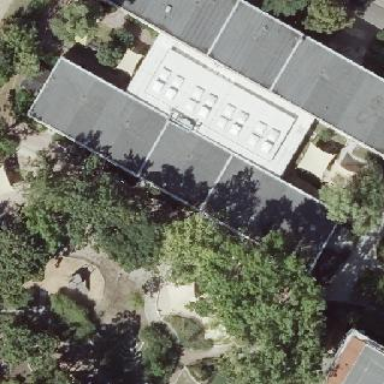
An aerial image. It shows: Kindergarten.